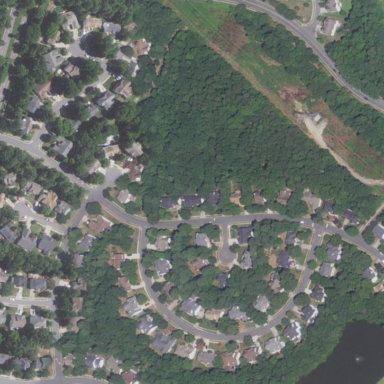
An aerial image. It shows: Residential area composed of single-family homes.